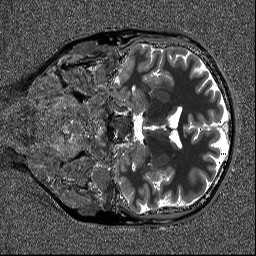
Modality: T1map
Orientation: coronal
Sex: female